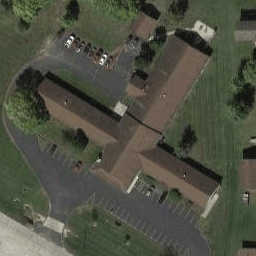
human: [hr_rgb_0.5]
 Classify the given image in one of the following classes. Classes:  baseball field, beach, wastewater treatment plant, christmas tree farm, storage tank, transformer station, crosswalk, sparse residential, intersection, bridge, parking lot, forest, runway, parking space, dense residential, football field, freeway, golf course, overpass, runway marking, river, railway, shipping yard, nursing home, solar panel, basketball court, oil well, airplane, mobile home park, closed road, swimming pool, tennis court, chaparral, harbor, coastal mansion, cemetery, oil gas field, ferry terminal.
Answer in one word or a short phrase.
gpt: nursing home